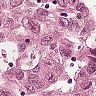
Metastatic tissue present: yes